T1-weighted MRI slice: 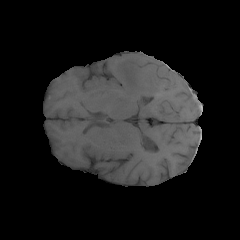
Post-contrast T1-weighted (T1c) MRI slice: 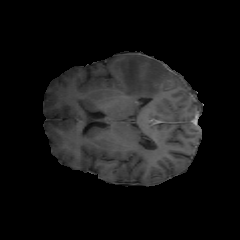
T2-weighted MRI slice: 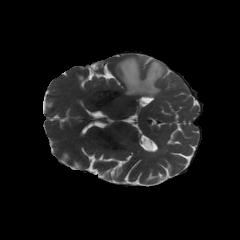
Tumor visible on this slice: yes